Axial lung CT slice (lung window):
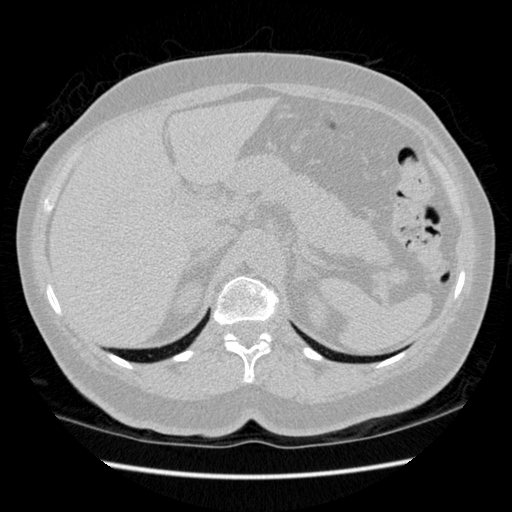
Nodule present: no